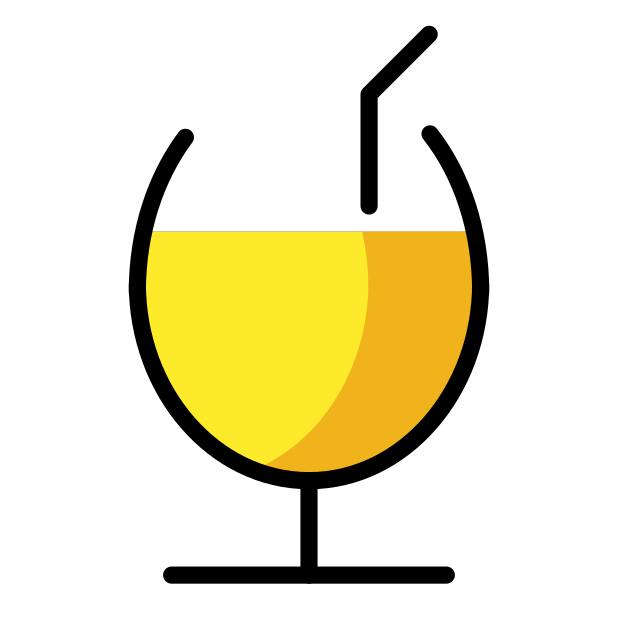
tropical drink